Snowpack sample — Snodgrass Mountain, Crested Butte, Colorado (2/4/25, 12:06 PM MST)
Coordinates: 38.923, -106.968
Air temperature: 35 °F
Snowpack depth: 80 cm
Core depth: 60 cm
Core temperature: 32 °F
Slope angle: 14°, slope face: 78°
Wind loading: low
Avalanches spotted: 0
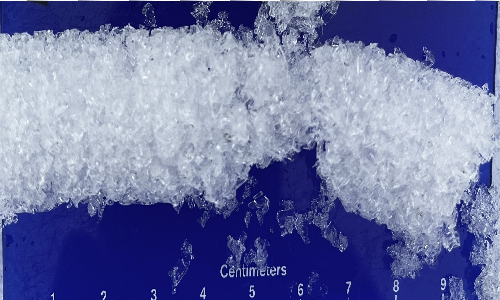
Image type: core
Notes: No avalanches nearby, unusually warm weather for the last month reported by residents, Collected 25 yards from treeline